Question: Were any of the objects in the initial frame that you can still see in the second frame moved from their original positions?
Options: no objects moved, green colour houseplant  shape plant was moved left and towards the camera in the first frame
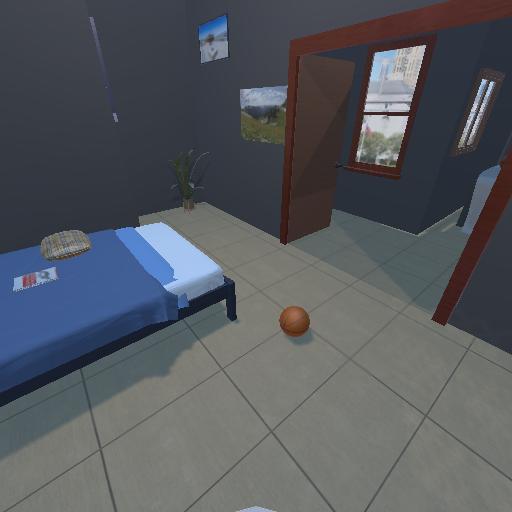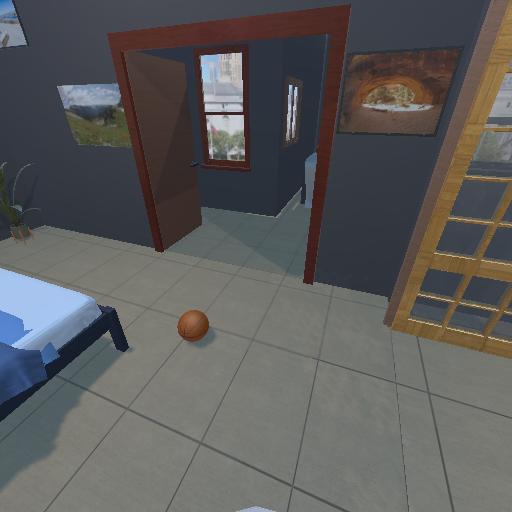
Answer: no objects moved